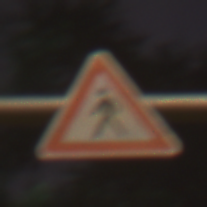
Verkehrszeichen: FussgaengerRechts
Umgebung: Outdoor, Suburban
Tageszeit: Night
Wetter: PartlyCloudy
Licht: Artificial
Jahreszeit: NotSpecified
Kontrast: HighContrast